Question:
This is my custom table view cell, I want to change those values in every 1 minute (values will load from server). I have already set an Nstimer and tried to reload the tableview. Data in my array is changing fine, but value in the uitableviewcell is not changing.
Code:
Tableviewcontroller.m
'''
-(void) loadView
{
parsejson = [ParseJson alloc];
defaults=[NSUserDefaults standardUserDefaults];
items=[NSArray arrayWithObjects:@" data1",@" data2 ", nil];
usercount=[NSArray arrayWithObjects:
[parsejson getdata:[defaults valueForKey:@"userid"]],@" 0 ", nil];
listtimer = [NSTimer scheduledTimerWithTimeInterval:60.0 // start timer ( interval 2 secs )
target:self
selector:@selector(reloadlist:)
userInfo:nil
repeats:YES];
}
- (void)reloadlist:(NSTimer*)timer
{
NSLog(@"list reload " );
items=[NSArray arrayWithObjects:@" data1",@" data2 ", nil];
usercount=[NSArray arrayWithObjects:
[parsejson getdata:[defaults valueForKey:@"userid"]],@" 0 ", nil];
//UITableView *tv = (UITableView *)self.view;
[self.tableview reloadData];
// NSIndexPath *a = [NSIndexPath indexPathForRow:0 inSection:0]; // I wanted to update this cell specifically
// NearestListCell *c = (NearestListCell *)[tv cellForRowAtIndexPath:a];
//c.count=[usercount objectAtIndex:0];
//[tv beginUpdates];
//// [tv reloadRowsAtIndexPaths:usercount withRowAnimation:UITableViewRowAnimationRight];
//[tv endUpdates];
// [tv reloadData];
}
#pragma mark - Table view data source
- (NSInteger)numberOfSectionsInTableView:(UITableView *)tableView
{
// Return the number of sections.
return 1;
}
- (NSInteger)tableView:(UITableView *)tableView numberOfRowsInSection:(NSInteger)section
{
// Return the number of rows in the section.
return [usercount count];
}
- (UITableViewCell *)tableView:(UITableView *)tableView cellForRowAtIndexPath:(NSIndexPath *)indexPath
{
static NSString *CellIdentifier = @"NearmeListIdentifier";
listCell *cell = (listCell *)[tableView dequeueReusableCellWithIdentifier:CellIdentifier];
if (cell == nil)
{
NSArray *nib = [[NSBundle mainBundle] loadNibNamed:@"listCell" owner:self options:nil];
cell = [nib objectAtIndex:0];
}
cell.text.text = [items objectAtIndex:indexPath.row];
cell.data11.text = [usercount objectAtIndex:indexPath.row];
cell.data22.text = @" 0.0 ";
return cell;
}
#pragma mark - Table view delegate
- (void)tableView:(UITableView *)tableView didSelectRowAtIndexPath:(NSIndexPath *)indexPath
{
[tableView deselectRowAtIndexPath:indexPath animated:YES];
// Navigation logic may go here. Create and push another view controller.
/*
<#DetailViewController#> *detailViewController = [[<#DetailViewController#> alloc] initWithNibName:@"<#Nib name#>" bundle:nil];
// ...
// Pass the selected object to the new view controller.
[self.navigationController pushViewController:detailViewController animated:YES];
*/
}
@end
'''
Viewcontroller.h
'''
@interface Viewcontroller : UIViewController
{
Tableviewcontroller *Tablecontroller;
IBOutlet UITableView *myTable;
}
@end
'''
Viewcontroller.m
'''
-(void)viewDidLoad
{
[super viewDidLoad];
defaults = [NSUserDefaults standardUserDefaults];
if (Tablecontroller == nil)
{
Tablecontroller = [[Tableviewcontroller alloc] init];
}
[myTable setDataSource:Tablecontroller];
[myTable setDelegate:Tablecontroller];
Tablecontroller.view = Tablecontroller.tableView;
}
'''
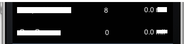
Answer: I fixed the issue. Forgot to reload UITableview object in viewcontroller. I removed the NStimer from Tableviewcontroller.m and placed it in the Viewcontroller.m.
The changed code:
TableViewController.m
'''
-(void) loadView
{
parsejson = [ParseJson alloc];
defaults=[NSUserDefaults standardUserDefaults];
items=[NSArray arrayWithObjects:@" data1",@" data2 ", nil];
usercount=[NSArray arrayWithObjects:
[parsejson getdata:[defaults valueForKey:@"userid"]],@" 0 ", nil];
**// removed the nstimer from here.**
}
#pragma mark - Table view data source
- (NSInteger)numberOfSectionsInTableView:(UITableView *)tableView
{
// Return the number of sections.
return 1;
}
- (NSInteger)tableView:(UITableView *)tableView numberOfRowsInSection:(NSInteger)section
{
// Return the number of rows in the section.
return [usercount count];
}
- (UITableViewCell *)tableView:(UITableView *)tableView cellForRowAtIndexPath:(NSIndexPath *)indexPath
{
// Added these 2 lines of code here.
items=[NSArray arrayWithObjects:@" data1",@" data2 ", nil];
usercount=[NSArray arrayWithObjects:[parsejson getNearestUsercount:[defaults valueForKey:@"userid"]],@" 0 ", nil];
static NSString *CellIdentifier = @"NearmeListIdentifier";
listCell *cell = (listCell *)[tableView dequeueReusableCellWithIdentifier:CellIdentifier];
if (cell == nil)
{
NSArray *nib = [[NSBundle mainBundle] loadNibNamed:@"listCell" owner:self options:nil];
cell = [nib objectAtIndex:0];
}
cell.text.text = [items objectAtIndex:indexPath.row];
cell.data11.text = [usercount objectAtIndex:indexPath.row];
cell.data22.text = @" 0.0 ";
return cell;
}
#pragma mark - Table view delegate
- (void)tableView:(UITableView *)tableView didSelectRowAtIndexPath:(NSIndexPath *)indexPath
{
[tableView deselectRowAtIndexPath:indexPath animated:YES];
// Navigation logic may go here. Create and push another view controller.
/*
<#DetailViewController#> *detailViewController = [[<#DetailViewController#> alloc] initWithNibName:@"<#Nib name#>" bundle:nil];
// ...
// Pass the selected object to the new view controller.
[self.navigationController pushViewController:detailViewController animated:YES];
*/
}
@end
'''
Viewcontroller.m
'''
-(void)viewDidLoad
{
[super viewDidLoad];
defaults = [NSUserDefaults standardUserDefaults];
if (Tablecontroller == nil)
{
Tablecontroller = [[Tableviewcontroller alloc] init];
}
[myTable setDataSource:Tablecontroller];
[myTable setDelegate:Tablecontroller];
Tablecontroller.view = Tablecontroller.tableView;
// I Put the Nstimer here.
aTimer = [NSTimer scheduledTimerWithTimeInterval:2.0 // start timer ( interval 2 secs )
target:self
selector:@selector(timerTicked:)
userInfo:nil
repeats:YES];
}
- (void)timerTicked:(NSTimer*)timer
{
[myTable.self reloadData];
}
'''
Thank You all for helping me.